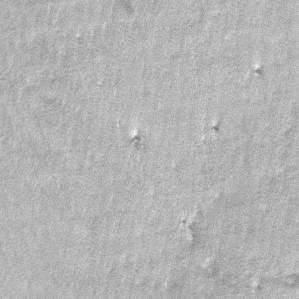
Label: frost